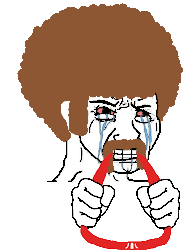
Label: 5_Crying_Wojak